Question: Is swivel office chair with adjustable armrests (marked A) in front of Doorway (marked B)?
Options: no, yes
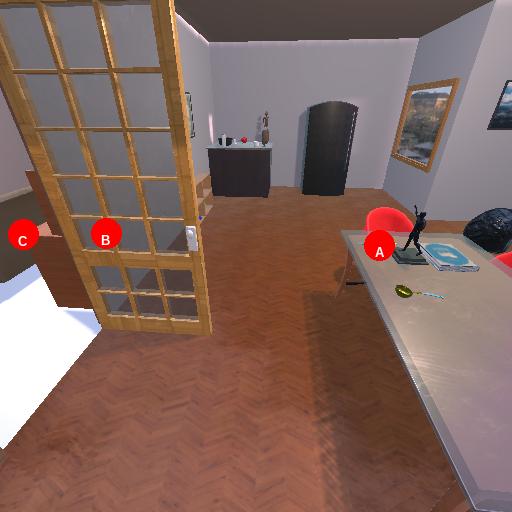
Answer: no